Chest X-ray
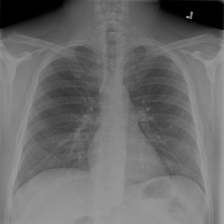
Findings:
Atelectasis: negative
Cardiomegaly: negative
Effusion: negative
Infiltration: negative
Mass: negative
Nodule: negative
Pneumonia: negative
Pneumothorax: negative
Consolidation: negative
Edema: negative
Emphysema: negative
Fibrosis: negative
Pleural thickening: negative
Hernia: negative